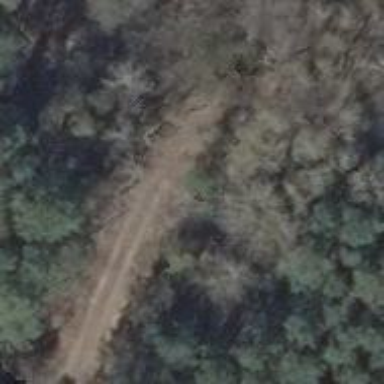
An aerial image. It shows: Dirt track road with grade 4 track type.